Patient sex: F
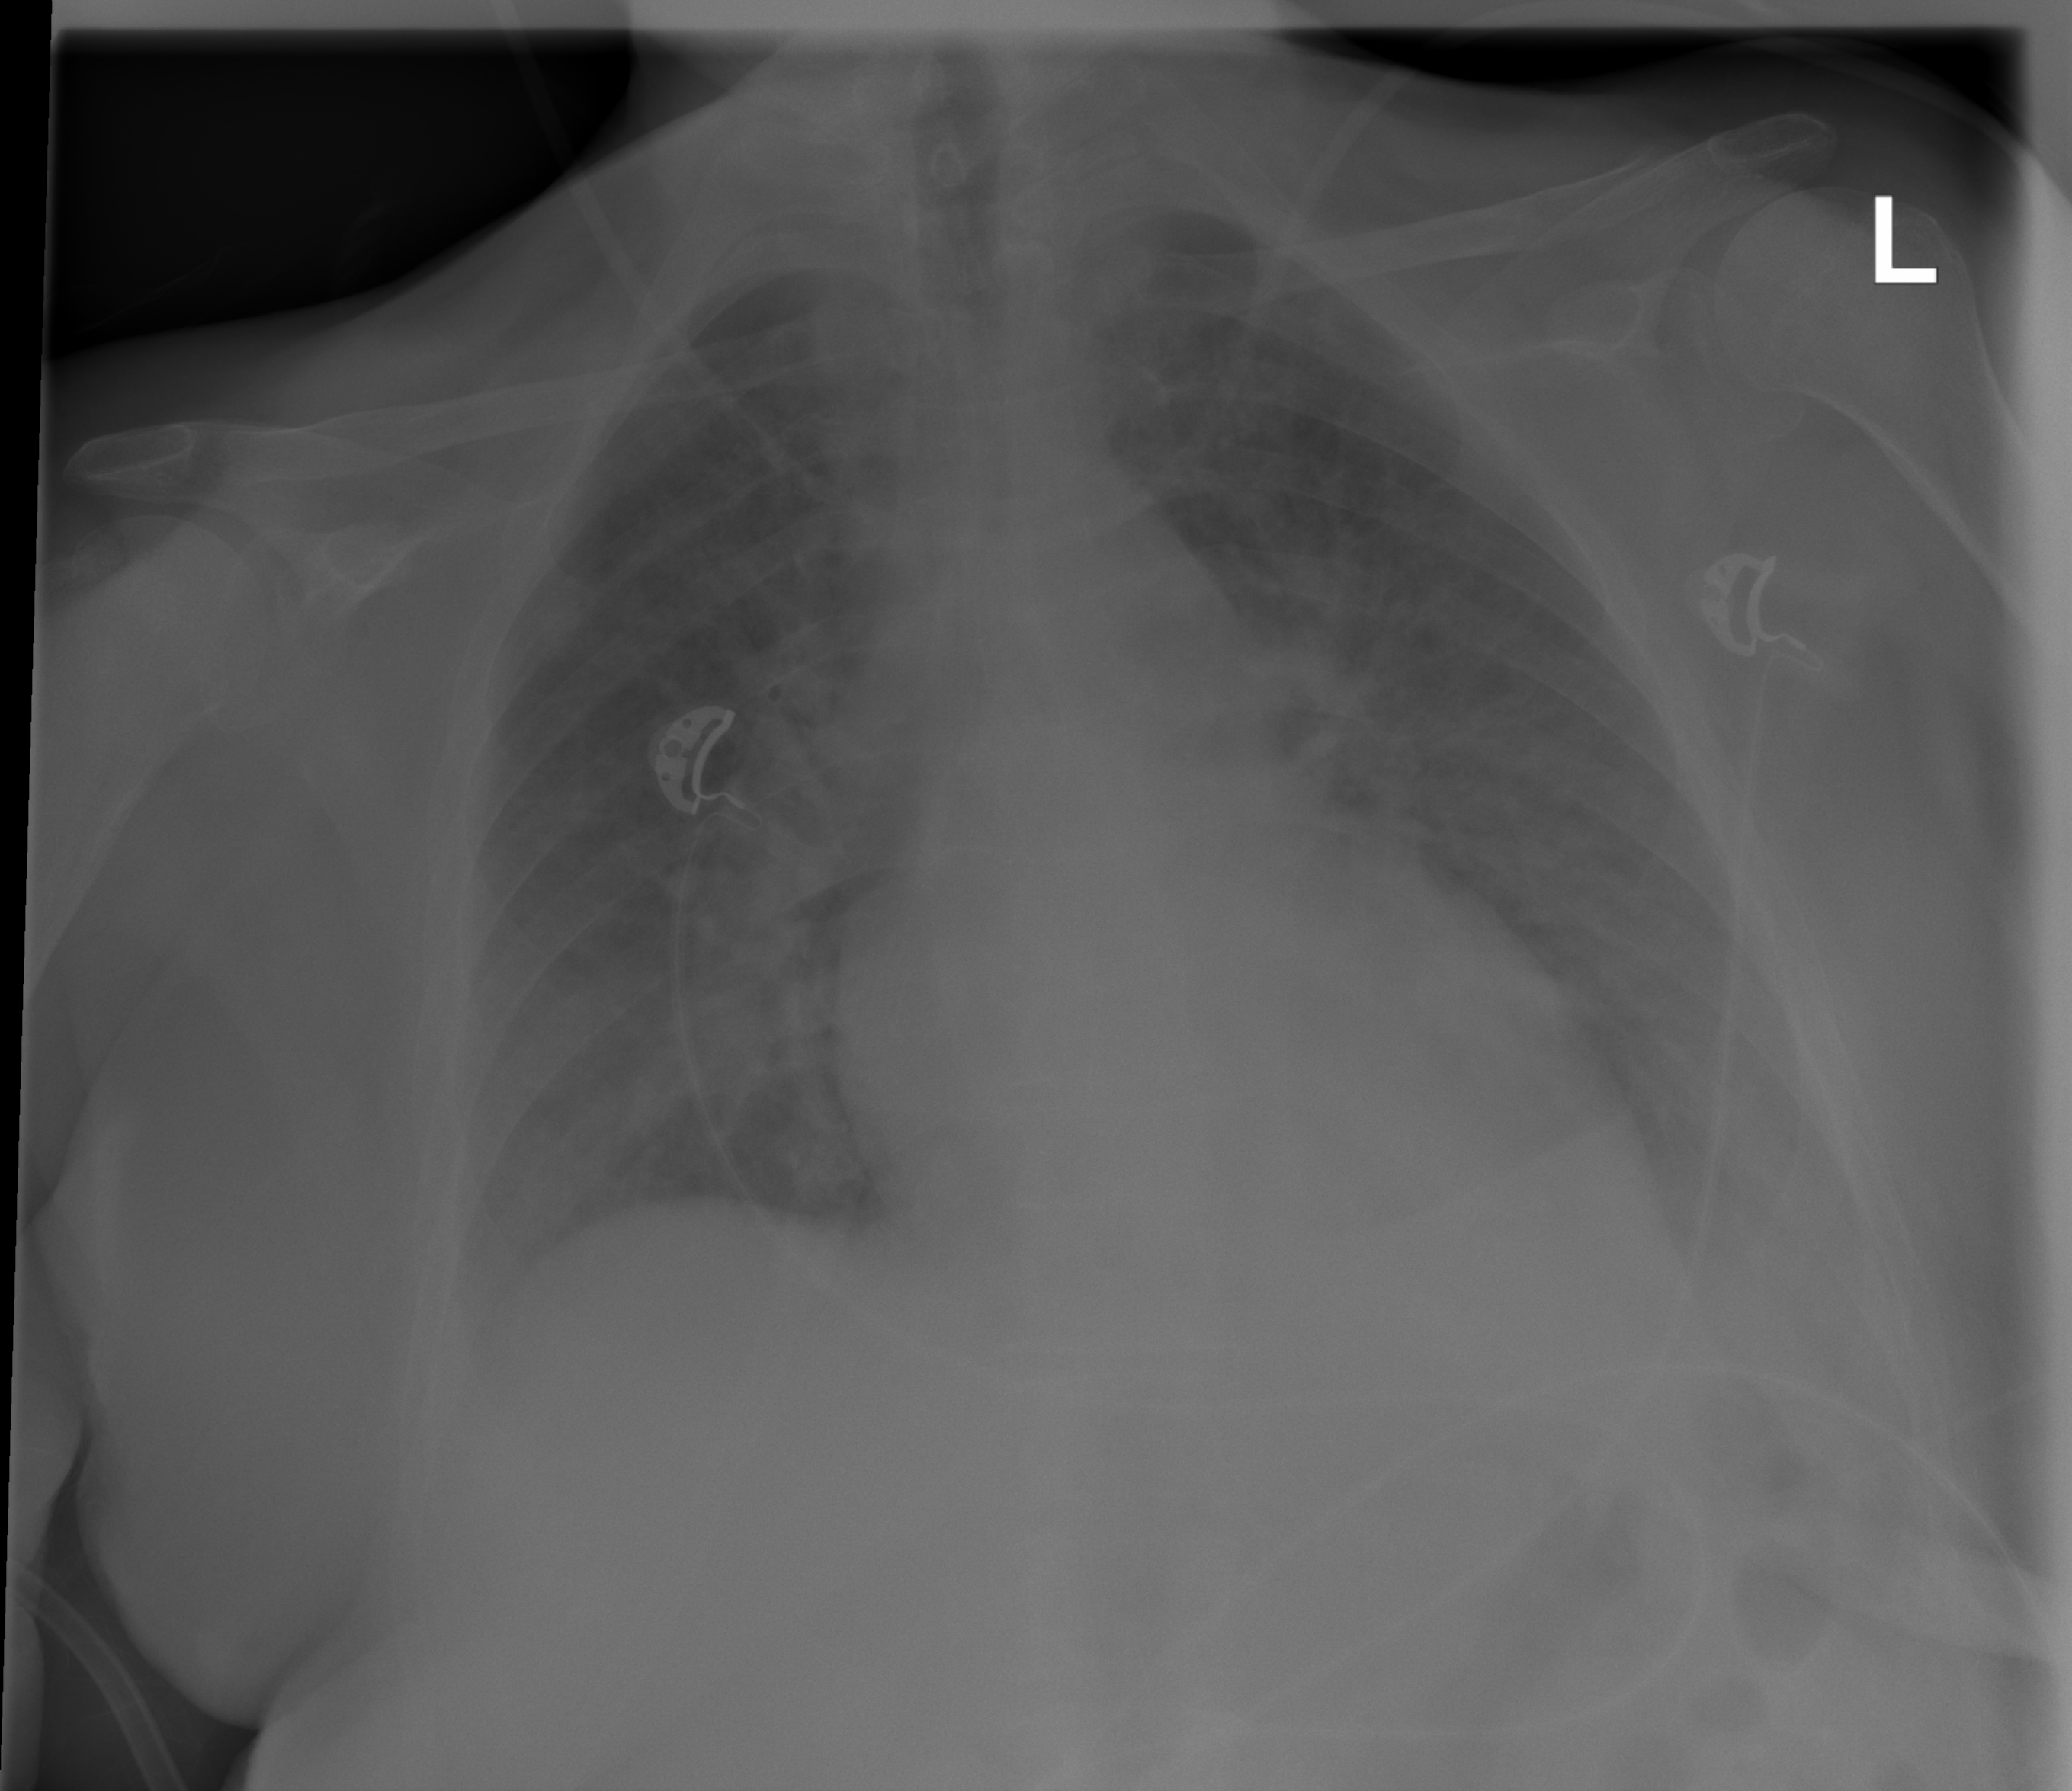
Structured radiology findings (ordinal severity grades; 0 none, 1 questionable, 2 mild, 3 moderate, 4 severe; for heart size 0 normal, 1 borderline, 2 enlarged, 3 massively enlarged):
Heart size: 2
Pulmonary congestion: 2
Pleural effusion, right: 0
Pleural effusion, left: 2
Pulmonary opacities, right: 2
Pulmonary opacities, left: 2
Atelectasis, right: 2
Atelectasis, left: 2